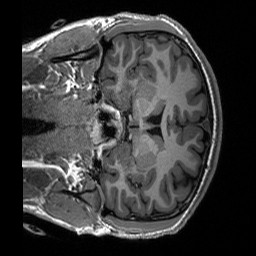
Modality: T1w
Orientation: coronal
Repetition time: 8 s
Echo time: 0.066 s